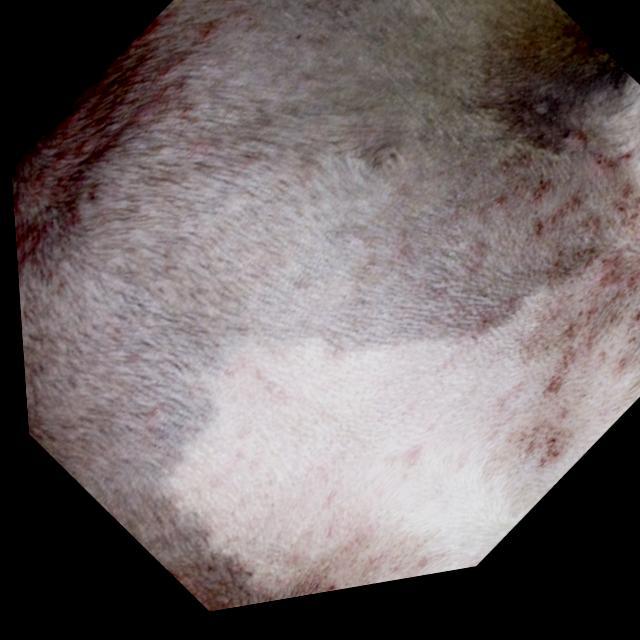
Canine hypersensitivity reaction — allergic skin response with urticaria, erythema, pruritus, and angioedema. May be food, environmental, or flea allergy related.